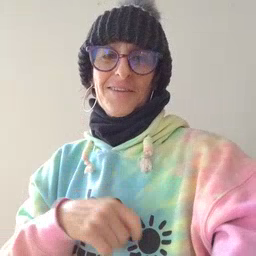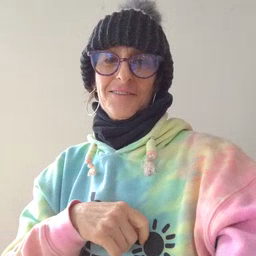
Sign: dryer